Question: Laravel Dev Application is not loading JavaScript
I am having a strange issue that I have never had before. This is my first Laravel application I have done. Anyways if you view the image below you will see my issue.
Using Google Chrome, my JavaScript files are linked properly, if I click on them in the source, they load the file correctly.
Below that you can see in my dev tools that the JS files do not show up at all in the Resources list! And as such, I cannot access JavaScript files, you'll notice the undefined error for jQuery.
As far as I know, JavaScript is enabled in my browser and works on other sites, sometimes I can even get some JS to work on this site but when I include JS file, they are not working, none of them!
Such a bizarre issue. Does anyone have a clue what could be going on here?

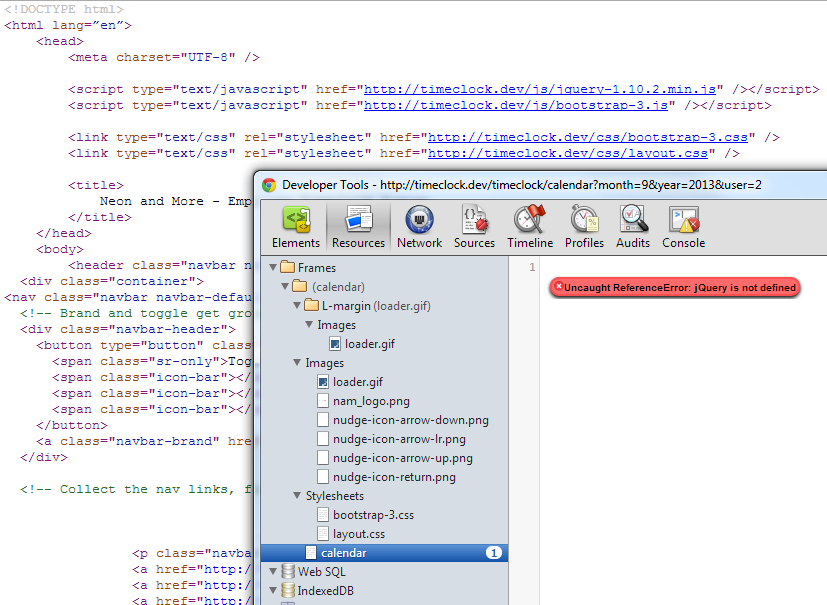
Answer: You are going to kick yourself... script tag is src not href :)